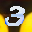
Label: 3